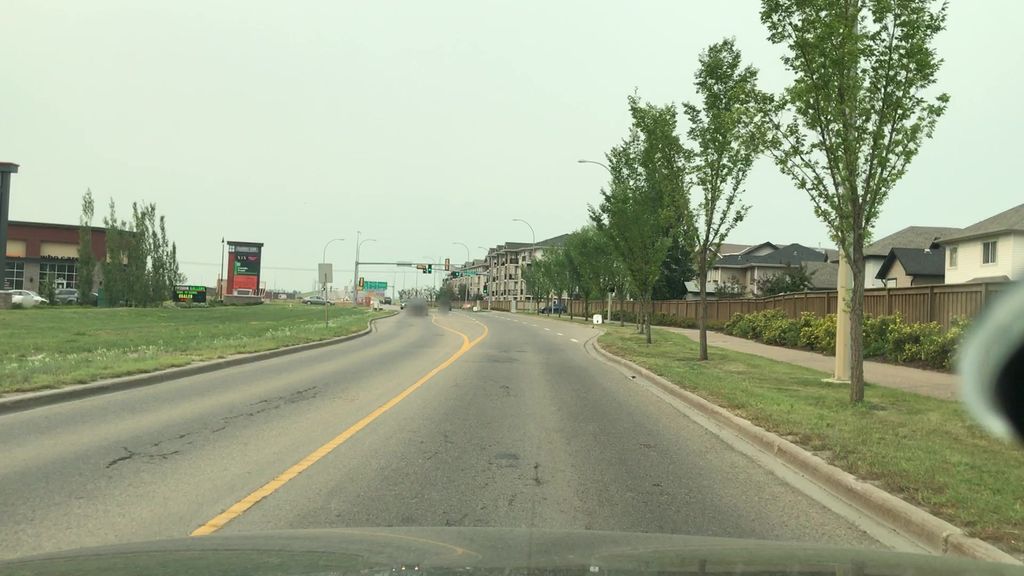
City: edmonton